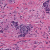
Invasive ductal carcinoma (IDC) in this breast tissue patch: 1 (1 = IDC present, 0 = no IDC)